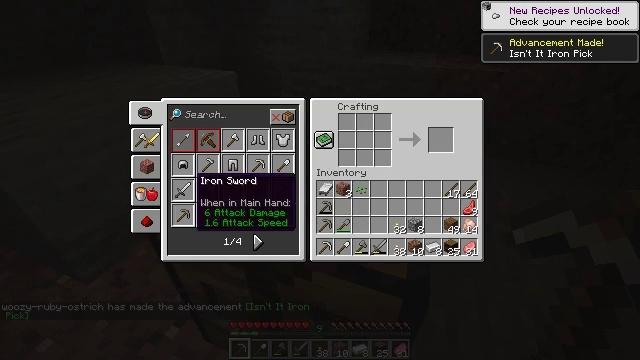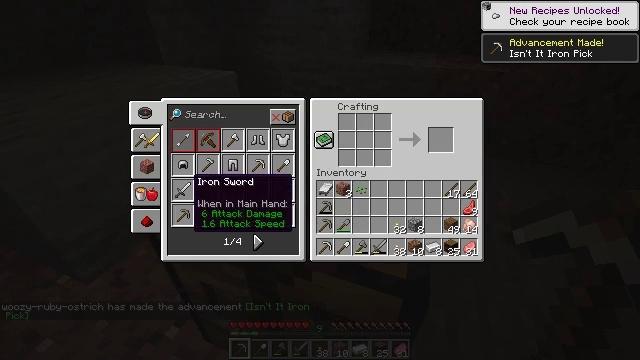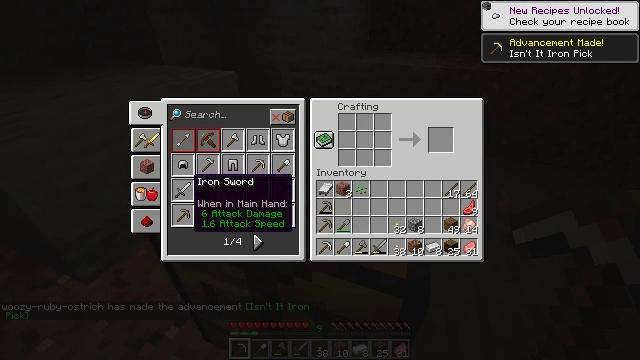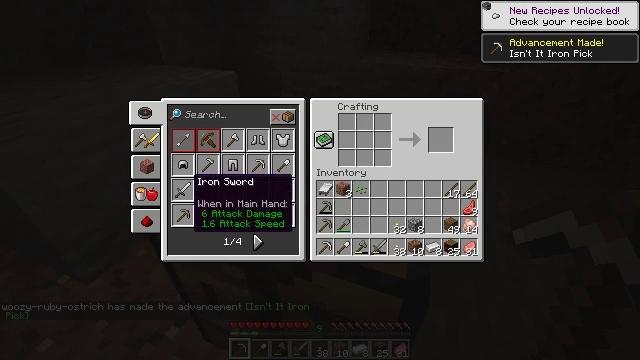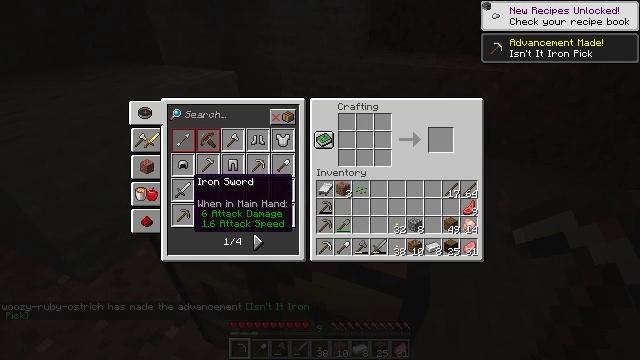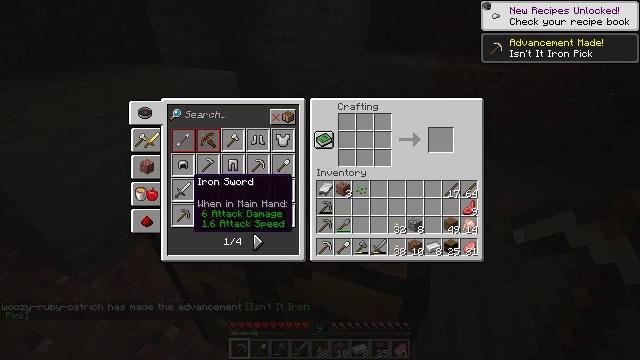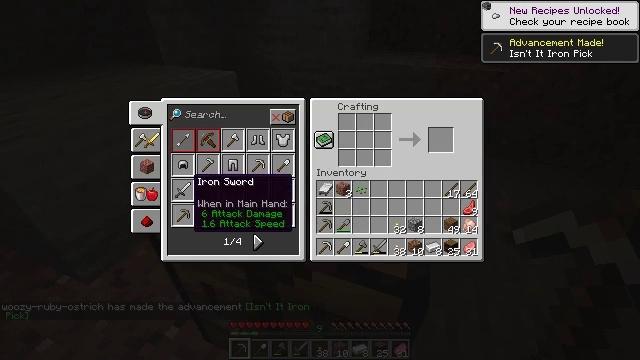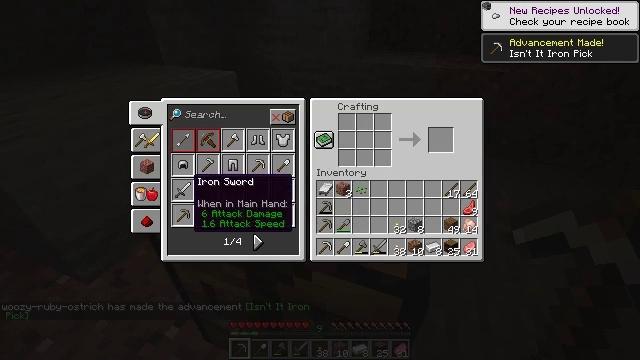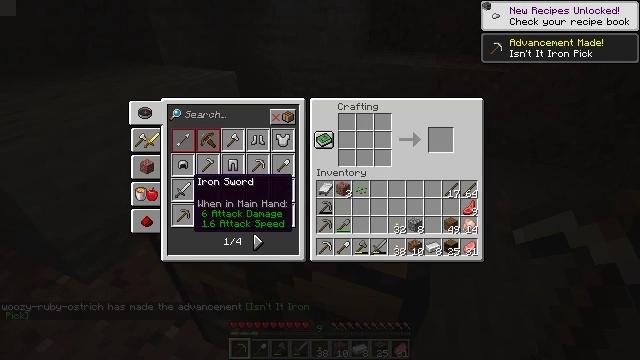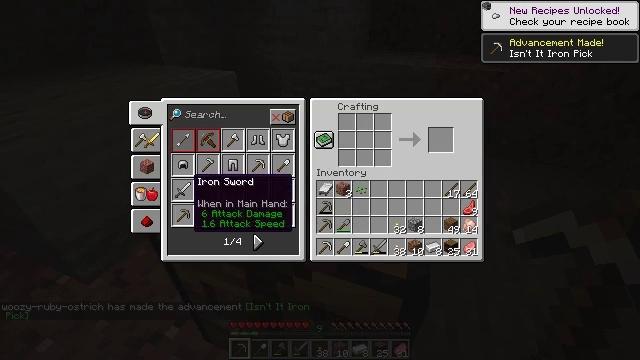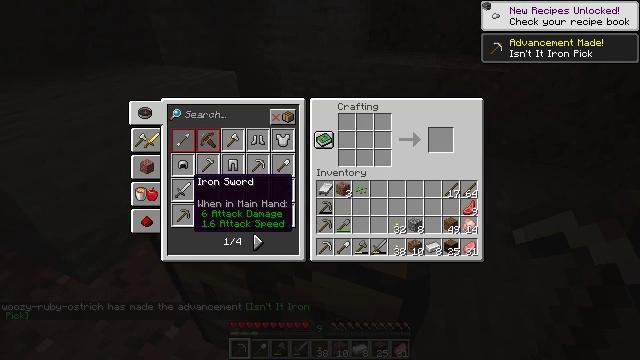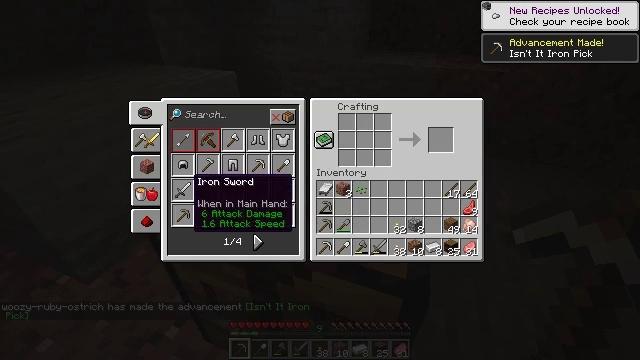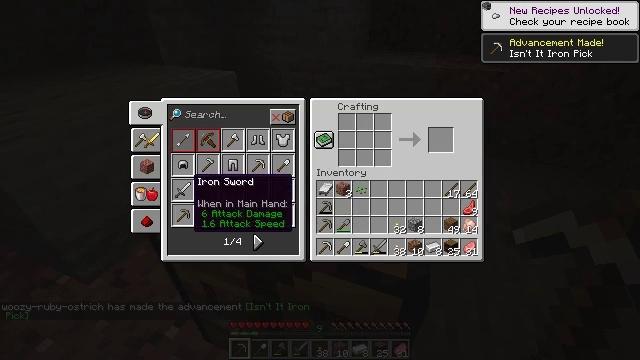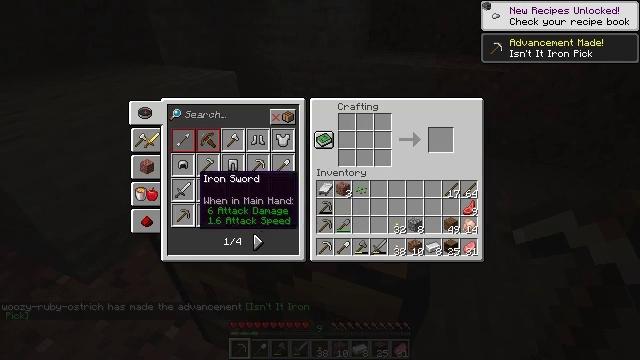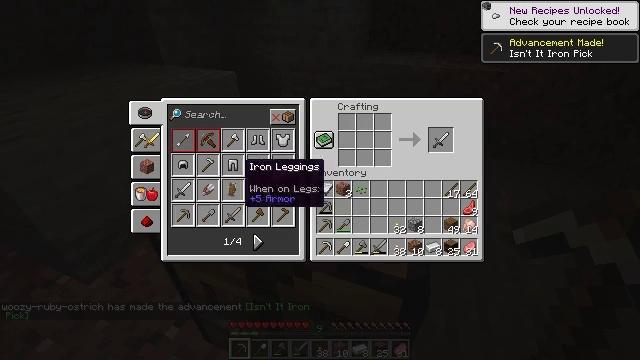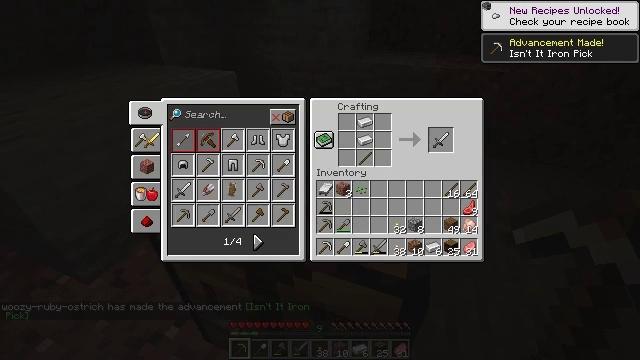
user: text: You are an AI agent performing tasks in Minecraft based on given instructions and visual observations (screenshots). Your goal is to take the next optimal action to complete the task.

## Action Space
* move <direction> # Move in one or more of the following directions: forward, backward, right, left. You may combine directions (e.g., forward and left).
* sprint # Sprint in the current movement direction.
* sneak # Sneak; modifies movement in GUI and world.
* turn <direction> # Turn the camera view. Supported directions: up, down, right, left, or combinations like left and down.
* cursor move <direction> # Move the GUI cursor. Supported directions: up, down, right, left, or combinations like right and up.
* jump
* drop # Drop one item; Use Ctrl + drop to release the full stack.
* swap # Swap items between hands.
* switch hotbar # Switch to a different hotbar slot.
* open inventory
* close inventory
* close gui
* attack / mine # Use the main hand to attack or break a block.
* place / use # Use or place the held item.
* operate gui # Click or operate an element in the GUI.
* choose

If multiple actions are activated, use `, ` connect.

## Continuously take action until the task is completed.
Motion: motion action
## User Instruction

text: Open a crafting table and craft the iron sword.
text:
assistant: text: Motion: no_op
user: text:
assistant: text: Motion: no_op
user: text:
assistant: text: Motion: no_op
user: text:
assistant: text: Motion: no_op
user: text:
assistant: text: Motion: no_op
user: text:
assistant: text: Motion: no_op
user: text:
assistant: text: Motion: no_op
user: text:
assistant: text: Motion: no_op
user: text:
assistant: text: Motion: operate gui
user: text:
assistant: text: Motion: operate gui
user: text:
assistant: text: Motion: operate gui
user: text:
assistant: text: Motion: no_op
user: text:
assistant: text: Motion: no_op
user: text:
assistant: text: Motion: cursor move right and up
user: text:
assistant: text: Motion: cursor move right and up
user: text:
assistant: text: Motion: cursor move right
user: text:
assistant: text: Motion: cursor move right
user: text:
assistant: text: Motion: cursor move right
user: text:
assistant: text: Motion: cursor move right
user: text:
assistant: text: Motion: no_op
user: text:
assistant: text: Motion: no_op
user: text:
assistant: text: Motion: no_op
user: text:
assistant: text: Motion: no_op
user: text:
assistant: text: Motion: operate gui
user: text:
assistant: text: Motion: operate gui
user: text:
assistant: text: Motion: operate gui
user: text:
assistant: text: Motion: no_op
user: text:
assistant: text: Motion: no_op
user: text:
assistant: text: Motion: no_op
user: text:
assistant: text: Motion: no_op